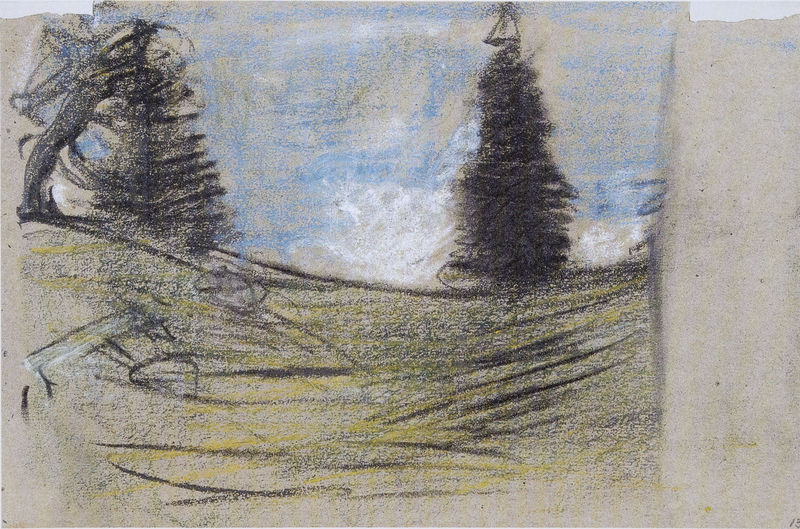
Titel: Landschaft
Künstler: Franz Marc
Standort: Stuttgart
Institution: Kunstmuseum
Schlagwörter: baum, berg, blau, dunkel, felsen, gemälde, himmel, schatten, weiß, wolken, bäume, gelb, grün, landschaft, äste, braun, grau, hell, holz, kreide, licht, pastell, schwarz, skizze, zeichnung, ausblick, schnee, weg, wiese, wolke, expressionismus, zerrissen, bild, ast, ebene, horizont, hügel, kalt, natur, stamm, wiesen, blatt, krone, schön, tal, wald, kohl, schnell, aussicht, papier, ecke, düster, studie, moderne, abstrakt, berge, gebirge, hang, modern, farbe, formen, grafik, graphik, tag, hügle, alm, geröll, hochgebirge, linien, winter, oliv, bank, tannen, stämme, nadel, striche, umriss, alpen, linie, kohle, tageslicht, form, schraffur, strich, bleistift, nadelbaum, tanne, entwurf, franz, kohlezeichnung, karton, wachs, kiefer, blauer himmel, expressiv, nadelbäume, fichten, tannenbaum, tannenbäume, balu, bergrücken, riss, weihnachten, blei, handzeichnung, kreid, pastellkreide, ölkreide, franz marc, marc, skiuue, pastelle, graik, wachskreide, stirche, landschschaft, hüfel, pastellekreide, zwei bäume, zwei dunkle tannen wiese, karonatge, kartonage, graupapier